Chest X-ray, AP view. Patient: 20 years old, sex M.
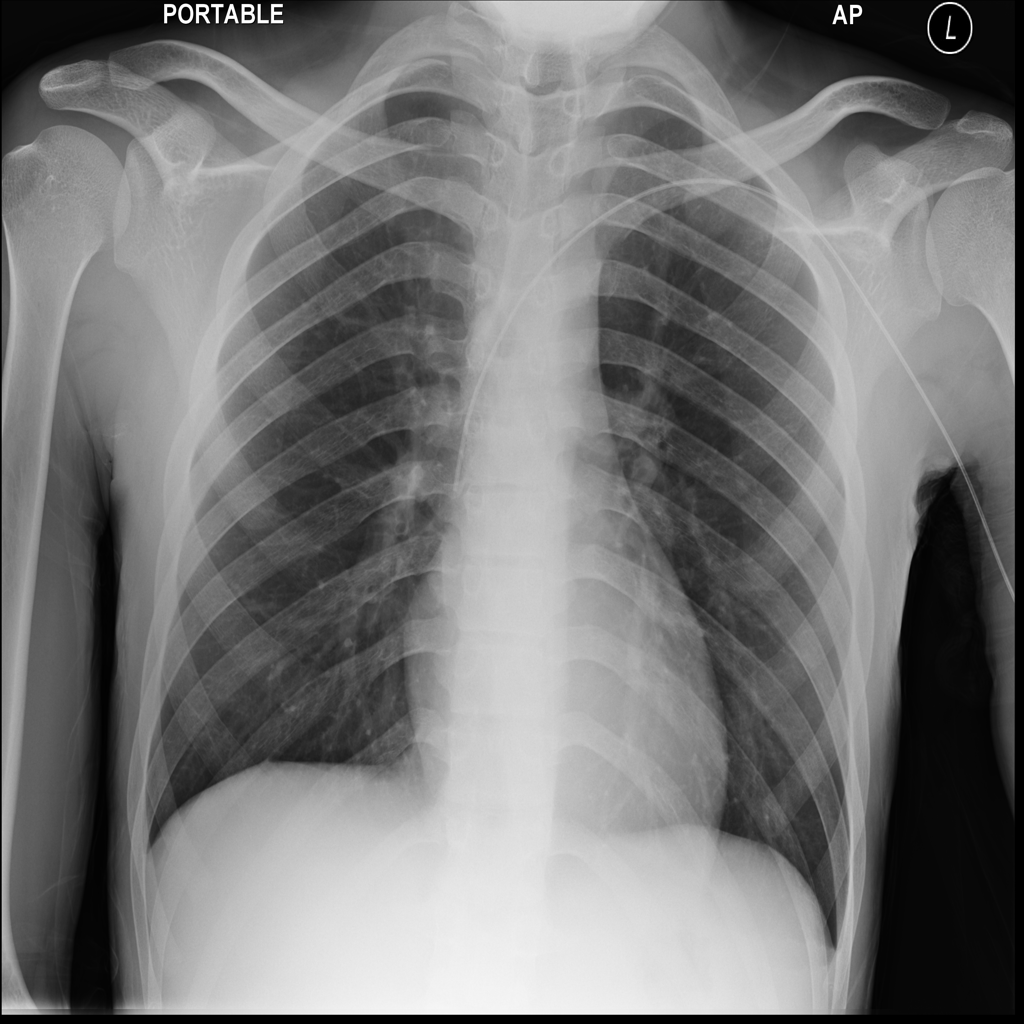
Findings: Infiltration